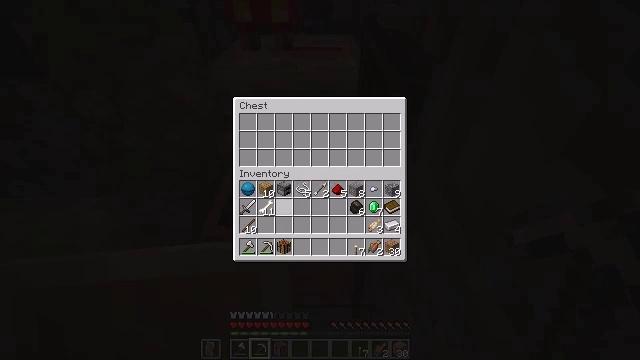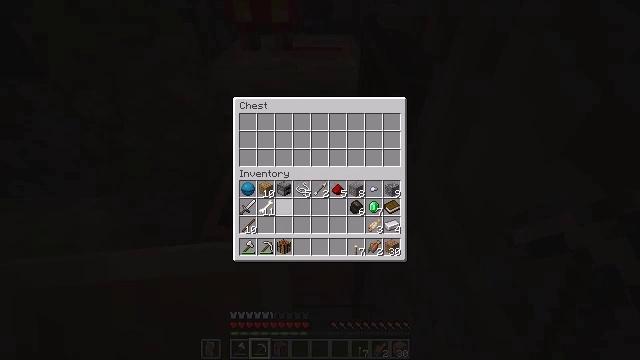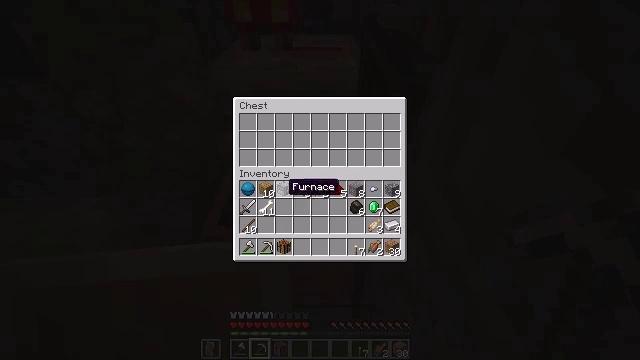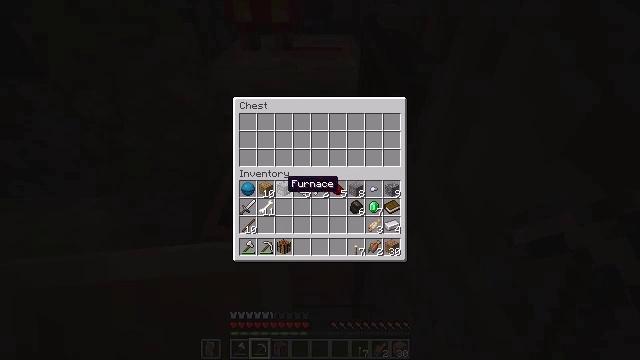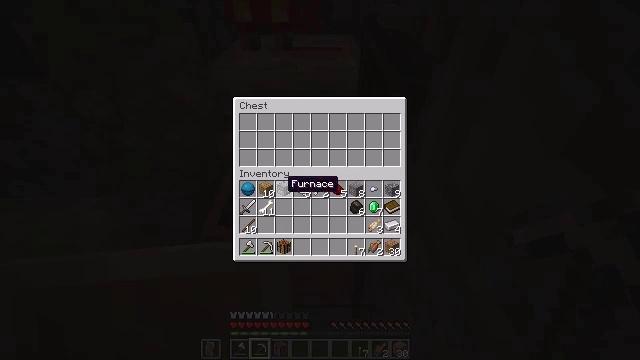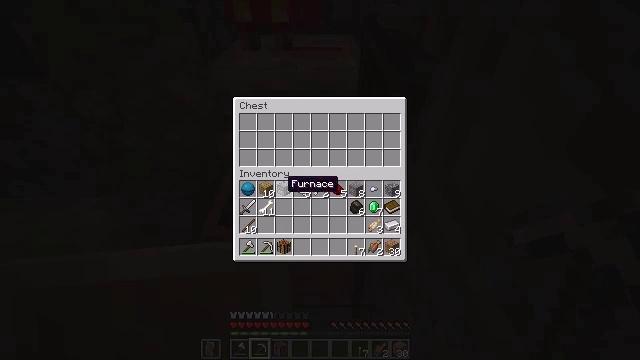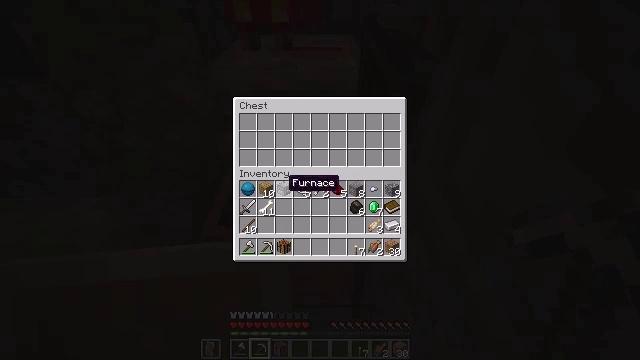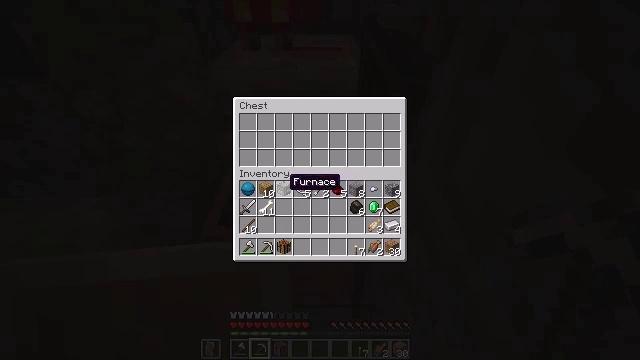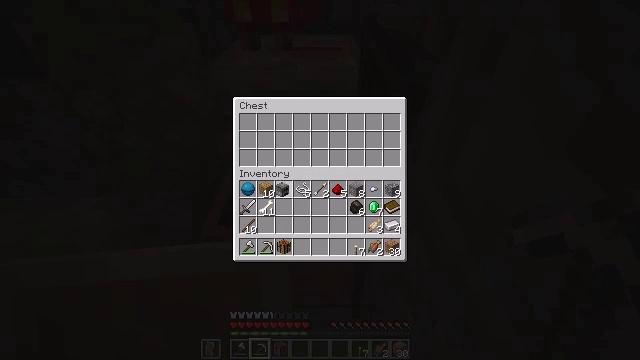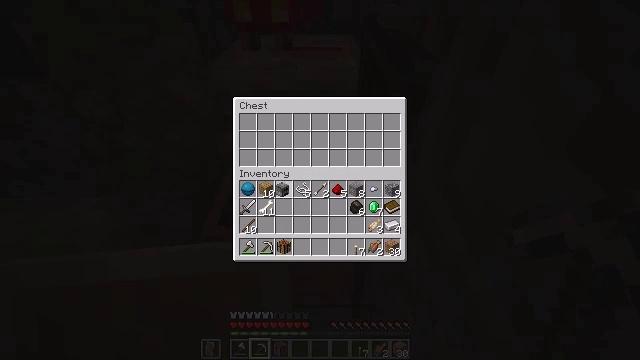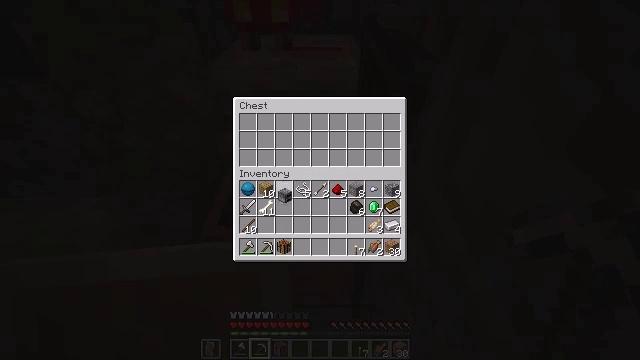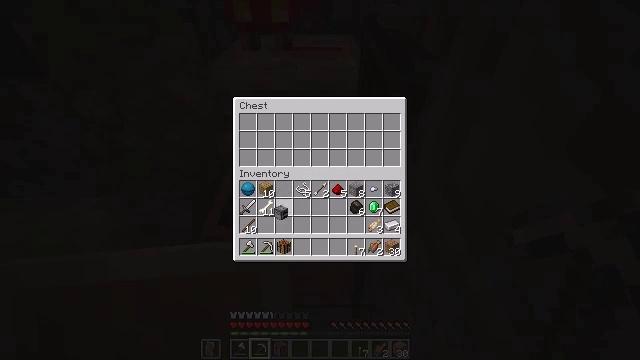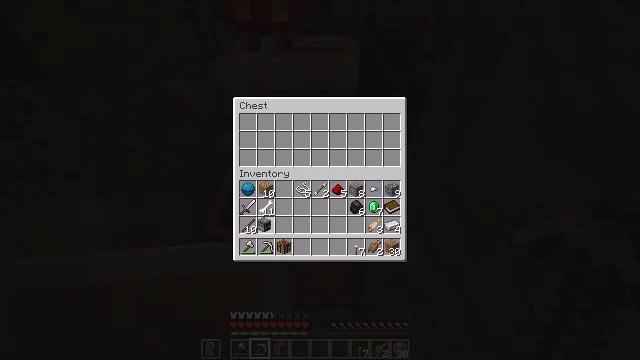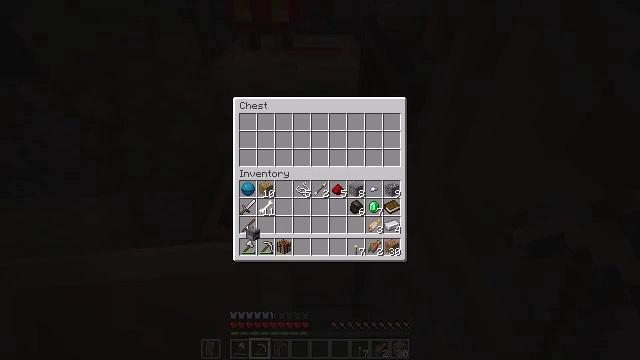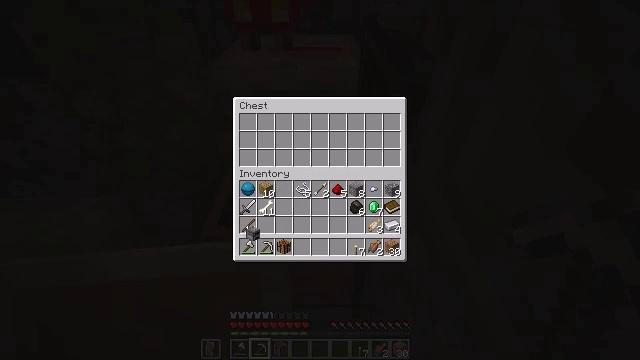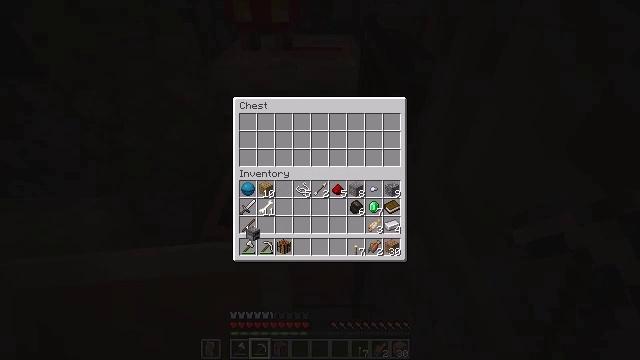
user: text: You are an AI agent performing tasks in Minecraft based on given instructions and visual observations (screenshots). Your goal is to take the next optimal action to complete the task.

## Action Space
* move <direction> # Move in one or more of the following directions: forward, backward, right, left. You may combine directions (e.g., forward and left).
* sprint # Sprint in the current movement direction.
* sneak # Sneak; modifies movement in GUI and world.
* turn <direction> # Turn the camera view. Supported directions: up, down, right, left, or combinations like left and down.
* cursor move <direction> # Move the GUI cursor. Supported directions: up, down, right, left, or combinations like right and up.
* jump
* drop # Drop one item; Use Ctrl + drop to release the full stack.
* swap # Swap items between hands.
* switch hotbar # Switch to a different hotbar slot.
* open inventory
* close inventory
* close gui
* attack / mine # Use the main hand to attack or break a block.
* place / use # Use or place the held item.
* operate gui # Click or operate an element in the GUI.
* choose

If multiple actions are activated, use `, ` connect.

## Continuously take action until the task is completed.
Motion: motion action
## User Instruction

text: Retrieve vines from walls or cliffs.
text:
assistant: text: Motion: sneak
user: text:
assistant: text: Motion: sneak
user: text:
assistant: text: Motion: sneak
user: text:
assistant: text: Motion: sneak
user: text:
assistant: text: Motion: no_op
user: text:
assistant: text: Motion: no_op
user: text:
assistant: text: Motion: no_op
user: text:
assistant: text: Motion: operate gui
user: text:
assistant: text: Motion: operate gui
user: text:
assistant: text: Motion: operate gui
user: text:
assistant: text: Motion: cursor move down
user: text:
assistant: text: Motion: cursor move left and down
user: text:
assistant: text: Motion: cursor move left and down
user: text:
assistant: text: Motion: no_op
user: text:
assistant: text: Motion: no_op
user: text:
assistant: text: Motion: no_op
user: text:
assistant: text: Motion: no_op
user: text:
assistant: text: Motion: no_op
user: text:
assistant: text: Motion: no_op
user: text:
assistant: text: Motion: no_op
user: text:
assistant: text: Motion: no_op
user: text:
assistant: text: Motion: operate gui
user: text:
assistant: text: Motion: operate gui
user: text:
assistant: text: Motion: no_op
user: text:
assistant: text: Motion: no_op
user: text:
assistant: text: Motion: no_op
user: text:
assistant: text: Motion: no_op
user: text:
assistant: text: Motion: cursor move right
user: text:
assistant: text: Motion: no_op
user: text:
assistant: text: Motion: sneak